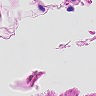
Metastatic tissue present: no